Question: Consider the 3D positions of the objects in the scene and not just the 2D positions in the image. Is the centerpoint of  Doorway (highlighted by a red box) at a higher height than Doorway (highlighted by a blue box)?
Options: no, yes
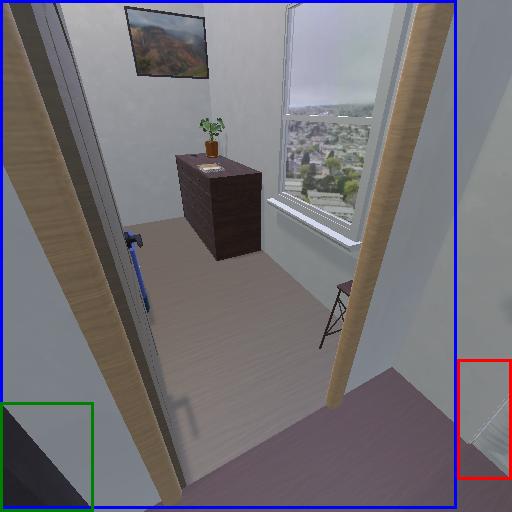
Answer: no